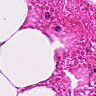
Metastatic tissue present: no